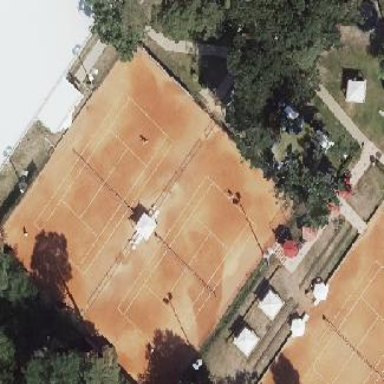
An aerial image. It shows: Clay tennis court on the leisure land pitch.